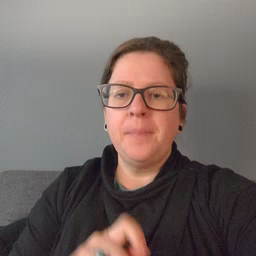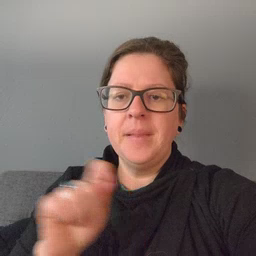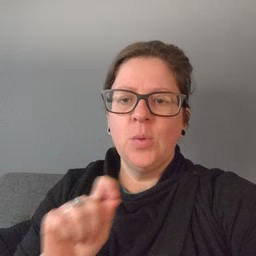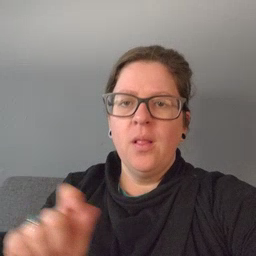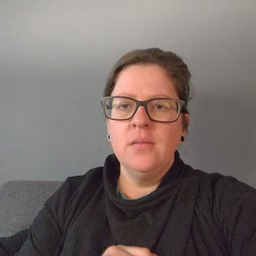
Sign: pencil